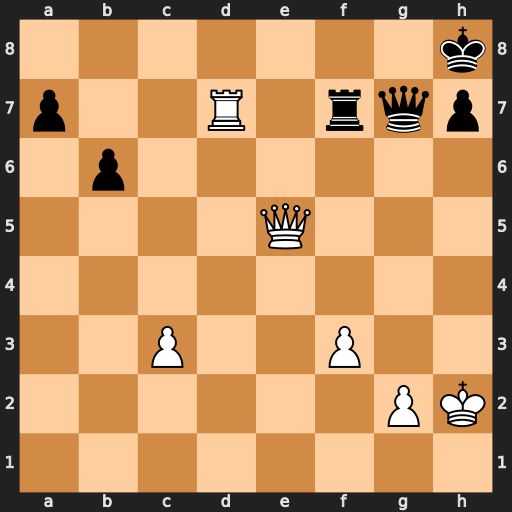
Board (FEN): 7k/p2R1rqp/1p6/4Q3/8/2P2P2/6PK/8
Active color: w
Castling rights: -
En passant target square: -
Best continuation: Rd8+ Rf8 Rxf8#